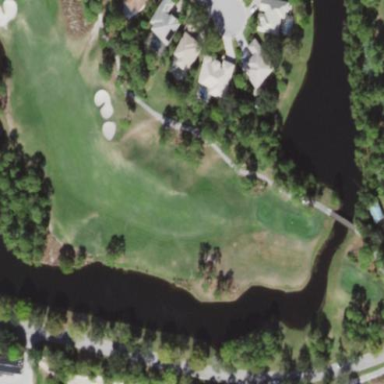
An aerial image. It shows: Scenic golf fairway.